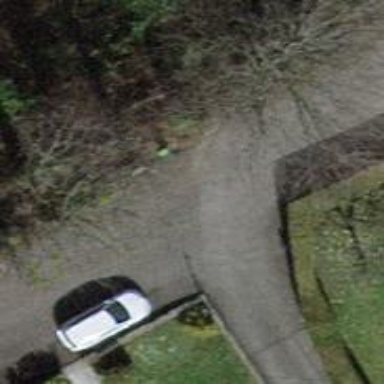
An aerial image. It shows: Asphalt road in residential area.